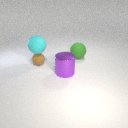
small brown rubber sphere below large cyan rubber sphere